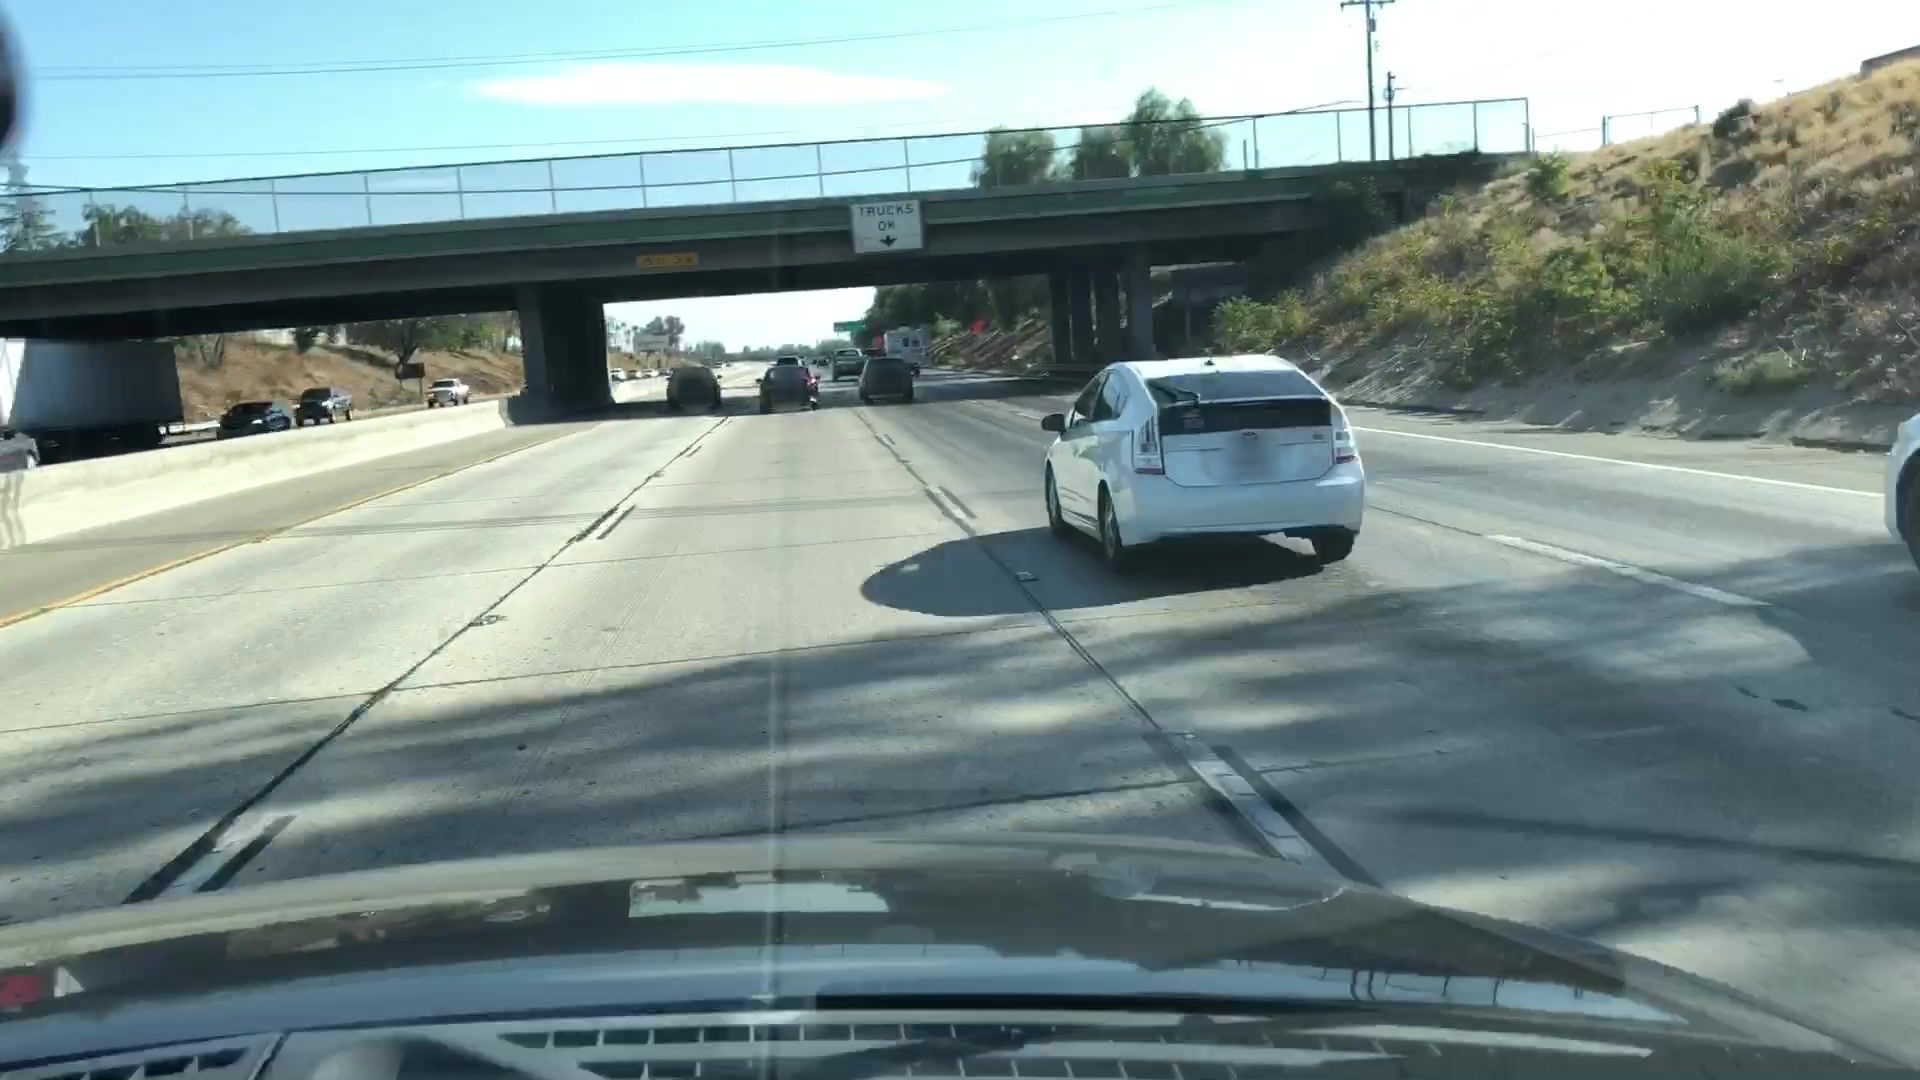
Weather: clear
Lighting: day
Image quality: slightly poor
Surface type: driving surface
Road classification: motorway, motorway_link
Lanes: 2, 1
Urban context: urban centre
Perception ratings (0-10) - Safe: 1.28, Lively: 2.34, Beautiful: 1.34, Boring: 4.44, Depressing: 5, Wealthy: 1.63